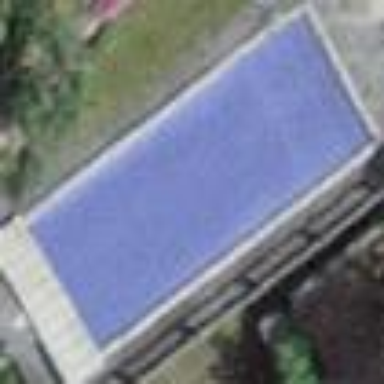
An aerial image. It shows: Swimming pool located in leisure land.